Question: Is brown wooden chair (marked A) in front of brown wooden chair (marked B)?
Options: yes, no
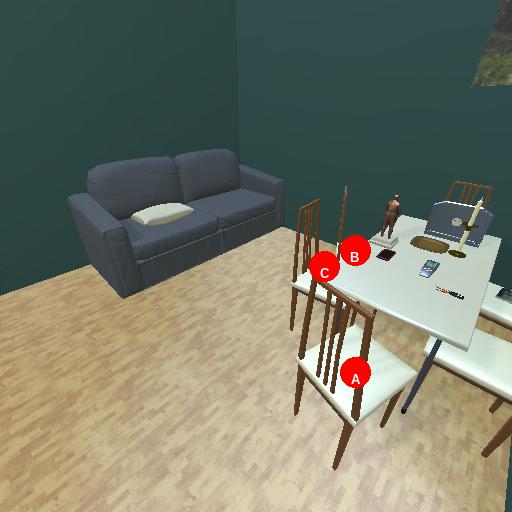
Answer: yes